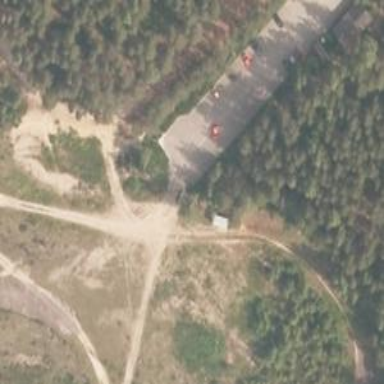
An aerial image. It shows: Nordic path road.